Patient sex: F
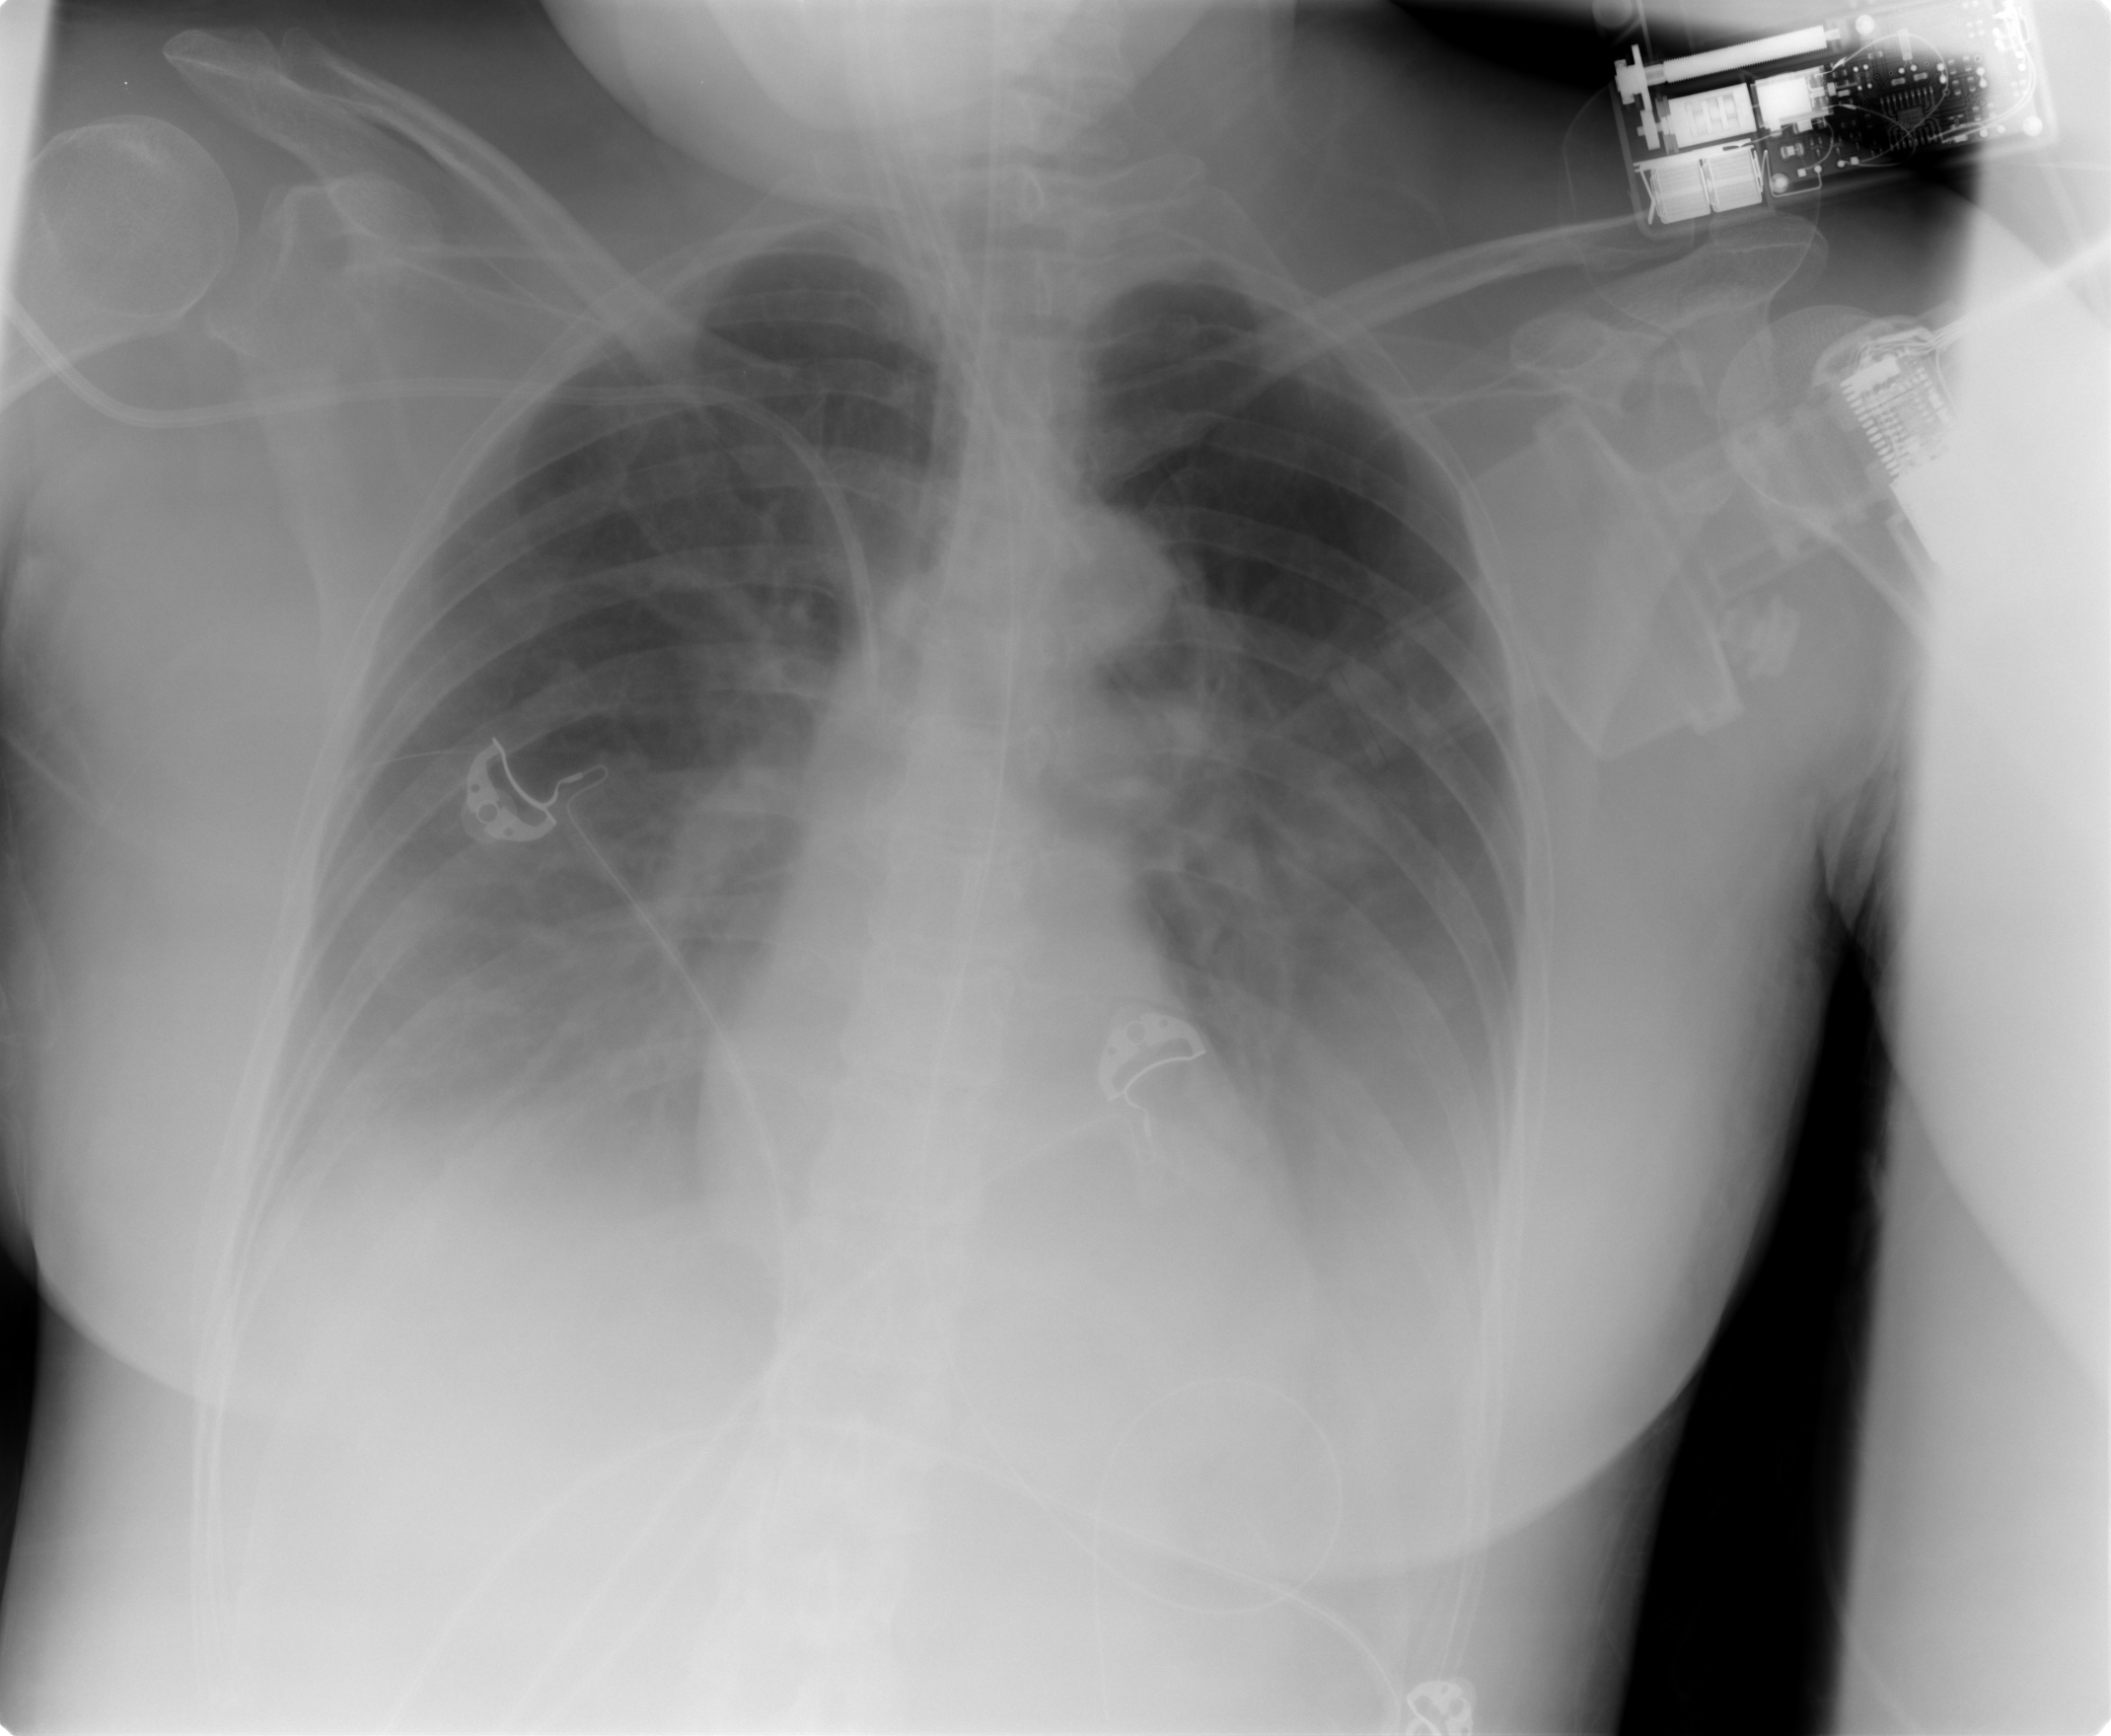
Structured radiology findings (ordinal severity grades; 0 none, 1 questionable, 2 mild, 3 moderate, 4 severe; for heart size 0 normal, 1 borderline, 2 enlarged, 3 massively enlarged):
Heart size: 0
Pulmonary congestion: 0
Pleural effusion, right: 2
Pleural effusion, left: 2
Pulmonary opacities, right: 0
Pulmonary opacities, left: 0
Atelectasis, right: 0
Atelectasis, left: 0